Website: crate-barrel
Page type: address-validator
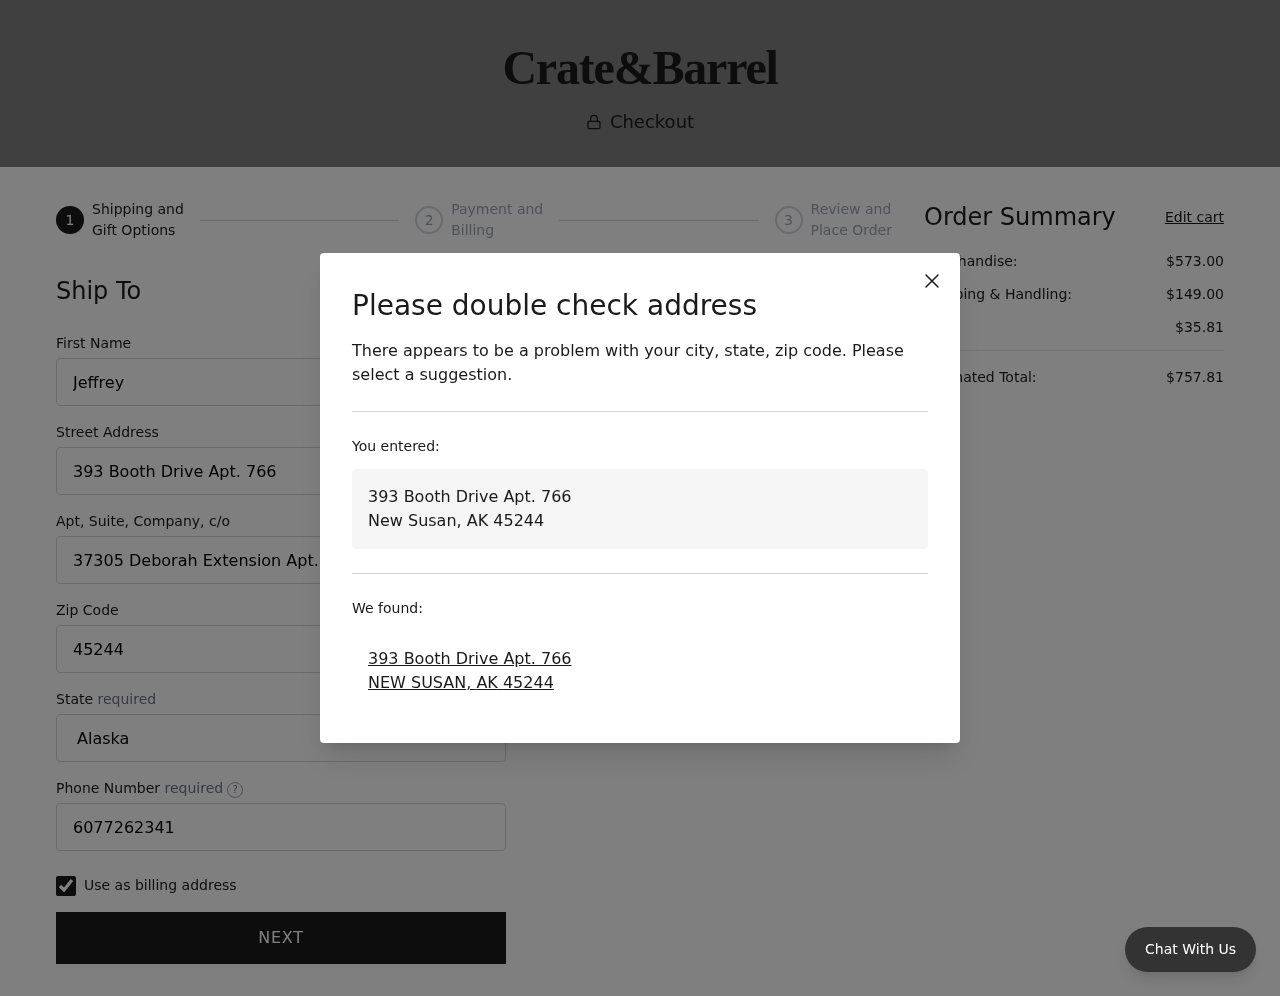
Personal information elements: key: PII_CITY
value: New Susan
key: PII_CITY
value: NEW SUSAN
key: PII_FIRSTNAME
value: Jeffrey
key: PII_PHONE
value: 6077262341
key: PII_POSTCODE
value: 45244
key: PII_STATE
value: Alaska
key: PII_STATE_ABBR
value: AK
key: PII_STREET
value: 393 Booth Drive Apt. 766
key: PII_STREET2
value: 37305 Deborah Extension Apt. 935
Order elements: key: ORDER_SUBTOTAL
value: $573.00
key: ORDER_SHIPPING_COST
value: $149.00
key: ORDER_TAX
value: $35.81
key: ORDER_TOTAL
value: $757.81